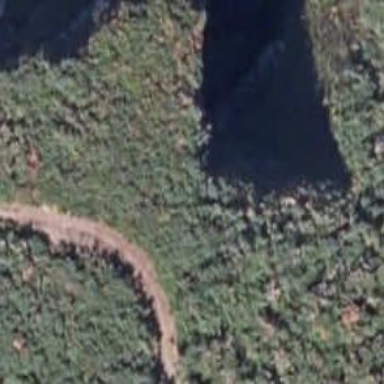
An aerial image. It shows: Natural cliff.